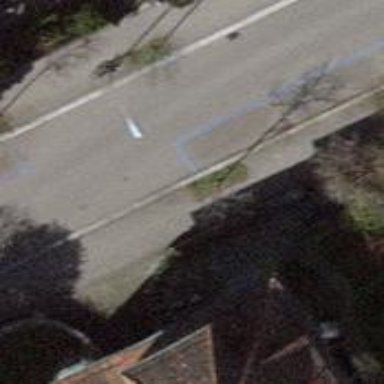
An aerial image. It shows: Avenue of trees.